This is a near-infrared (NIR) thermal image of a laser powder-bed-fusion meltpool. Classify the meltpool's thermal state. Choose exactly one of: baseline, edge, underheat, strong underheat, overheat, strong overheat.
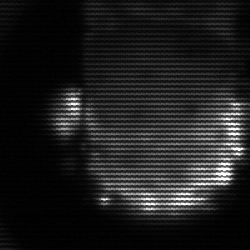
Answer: baseline